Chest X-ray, PA view. Patient: 46 years old, sex M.
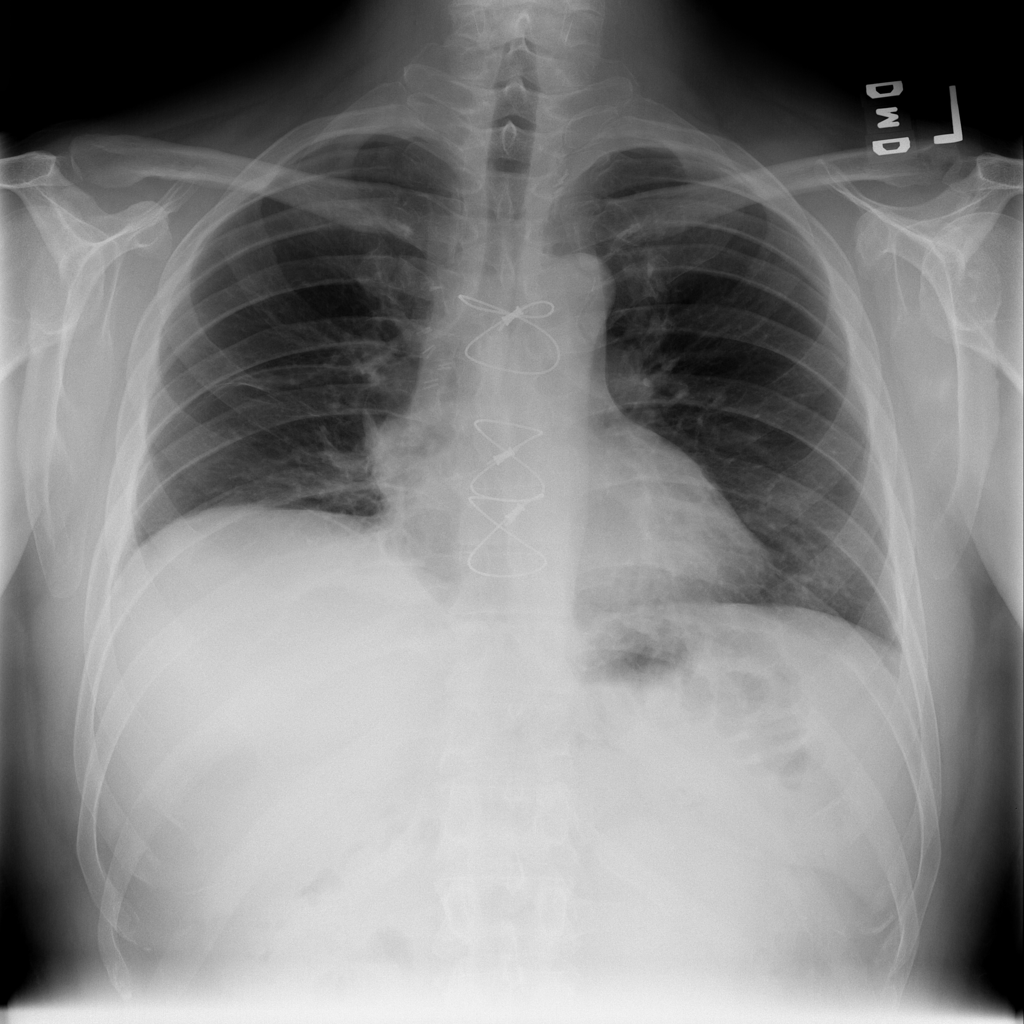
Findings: No Finding